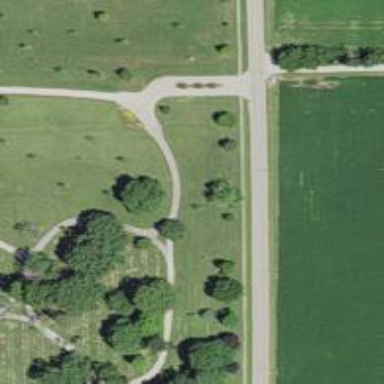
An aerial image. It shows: Driveway leading to service road.